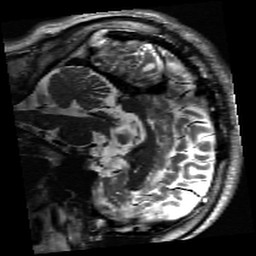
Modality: inplaneT2
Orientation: sagittal